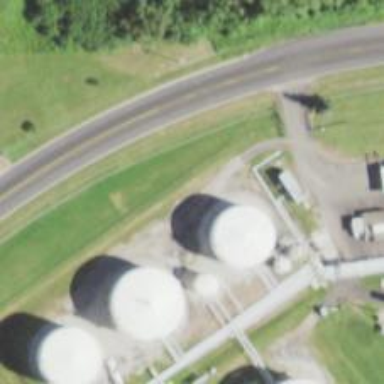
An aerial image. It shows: Storage tank with man-made structure.